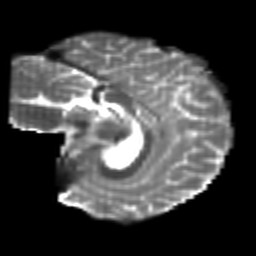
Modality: T2w
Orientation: sagittal
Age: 22
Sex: female
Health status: healthy
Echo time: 0.074 s